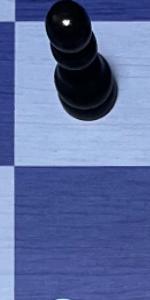
Label: Empty